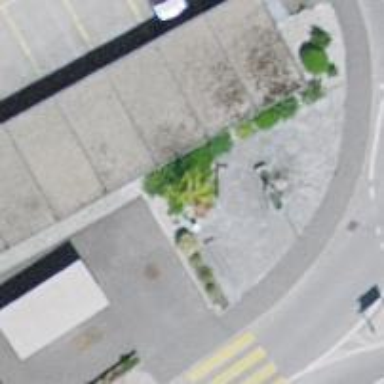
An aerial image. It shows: Brown bench.